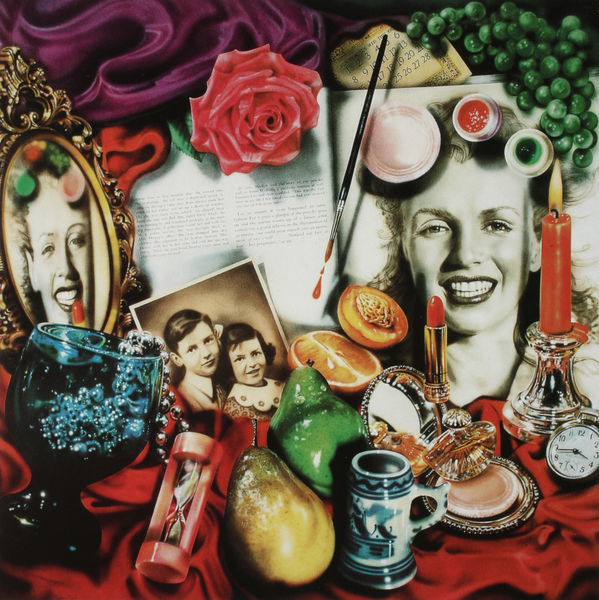
Titel: Marilyn: Vanitas
Künstler: Audrey Flack
Standort: Tuscon (Arizona)
Institution: University of Arizona Museum of Art
Schlagwörter: blau, weiß, frauen, frau, glas, obst, rose, rot, tuch, gesicht, porträt, realismus, stoff, perlen, kinder, früchte, krug, stilleben, stillleben, trauben, lächeln, fotos, farbe, lila, violett, kerze, uhr, leuchter, lippenstift, make up, collage, foto, birne, becher, lachen, fotorealismus, buch, pinsel, kollage, kerzenhalter, kerzenleuchter, pfirsich, kelche, humpen, puderdose, sanduhr, kinderfoto, glas perlen